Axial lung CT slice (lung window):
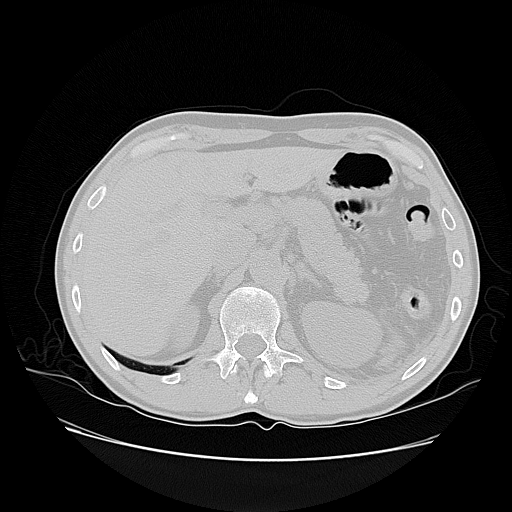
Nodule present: no